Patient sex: F
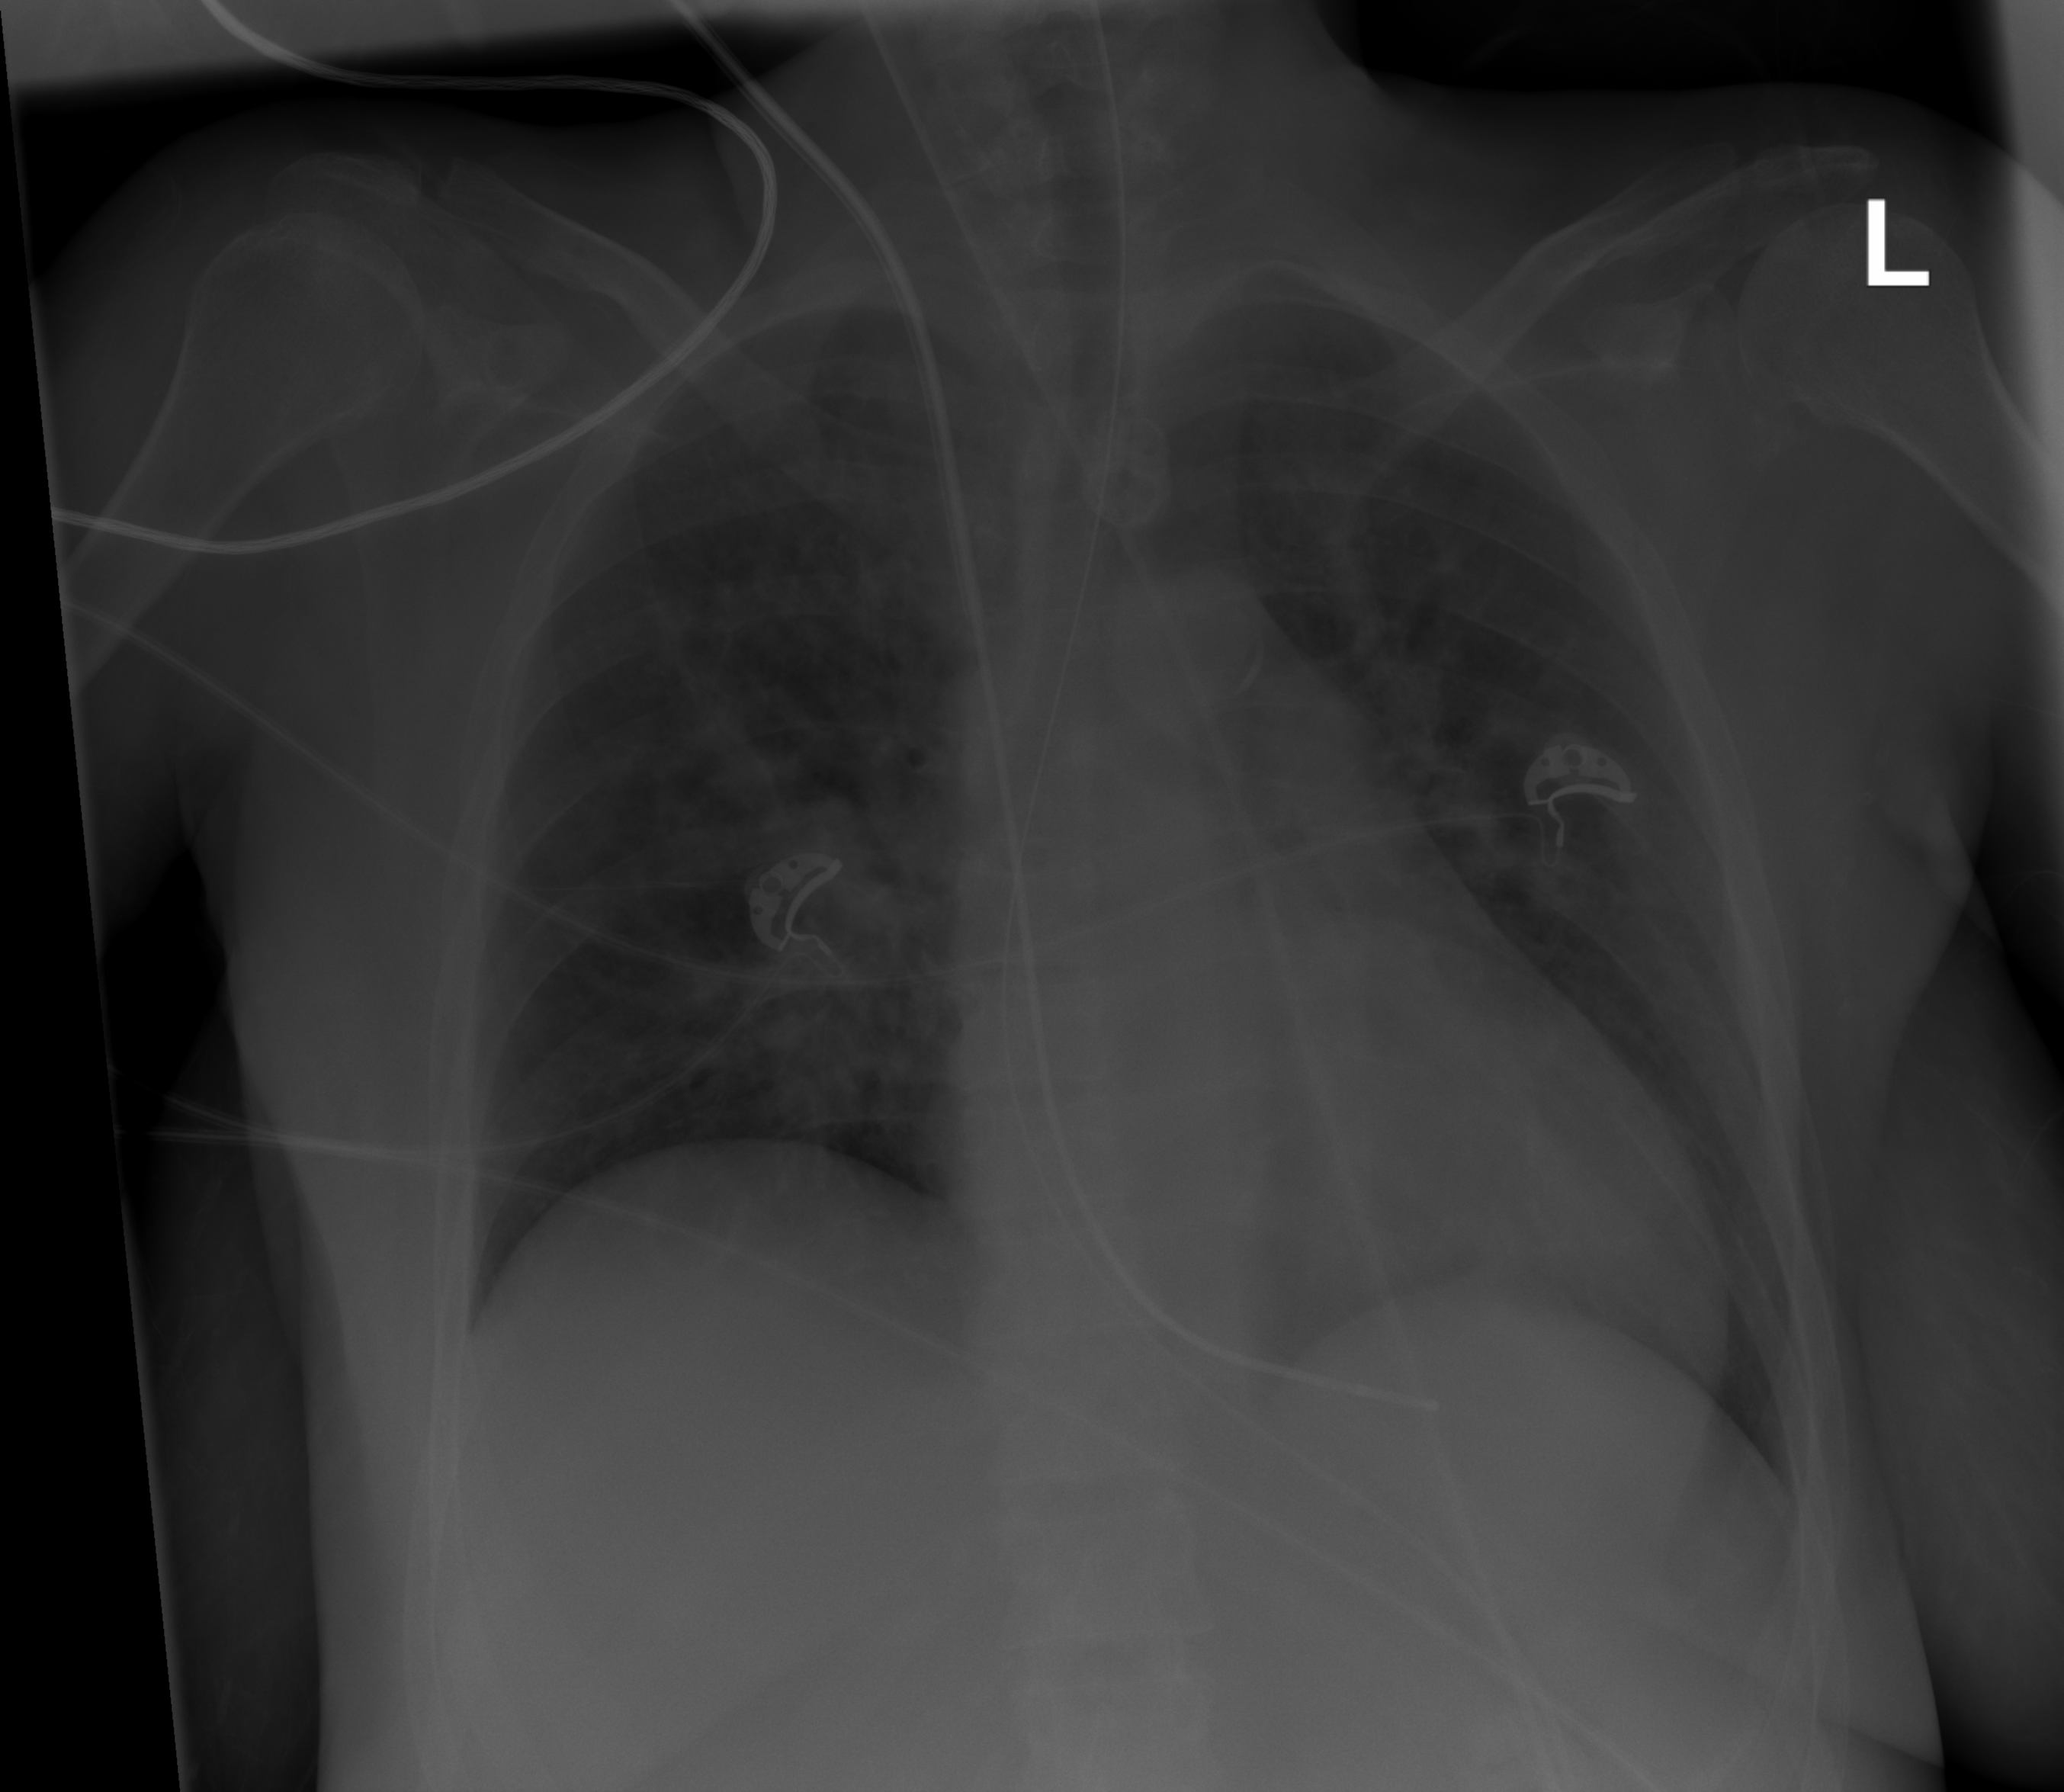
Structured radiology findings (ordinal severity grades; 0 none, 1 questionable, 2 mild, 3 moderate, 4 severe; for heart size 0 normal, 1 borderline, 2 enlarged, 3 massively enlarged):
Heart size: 2
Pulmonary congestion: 0
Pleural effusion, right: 0
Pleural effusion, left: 0
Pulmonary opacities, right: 3
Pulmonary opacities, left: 0
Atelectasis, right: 0
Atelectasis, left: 0